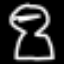
Label: hourglass